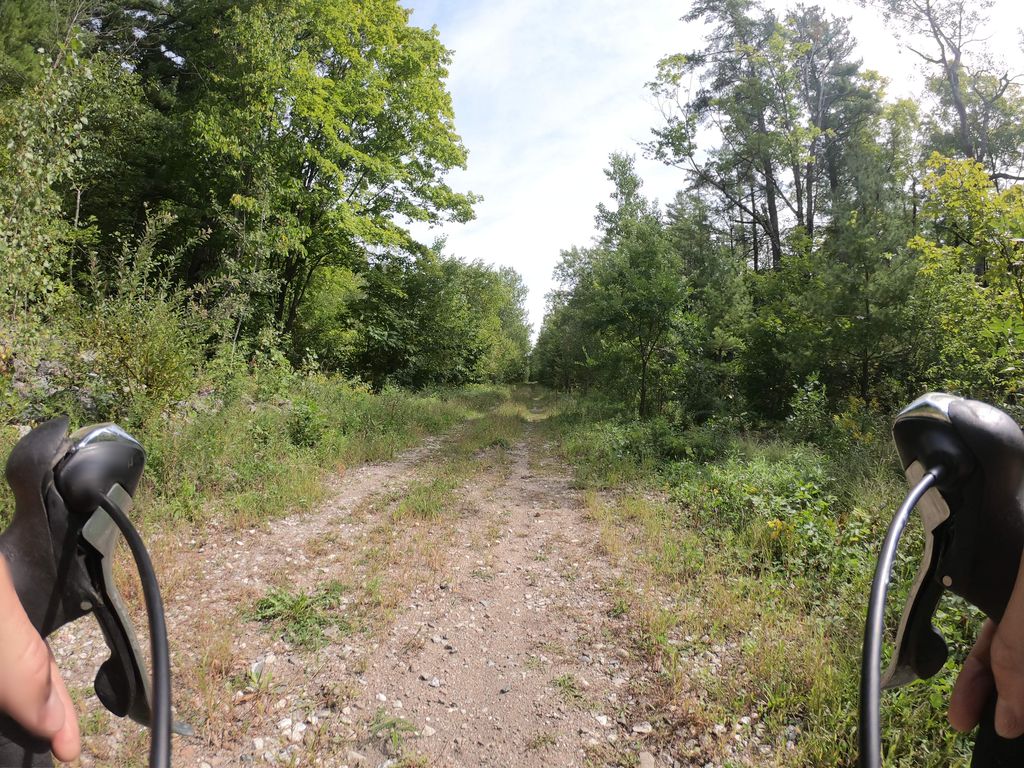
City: ottawa-gatineau